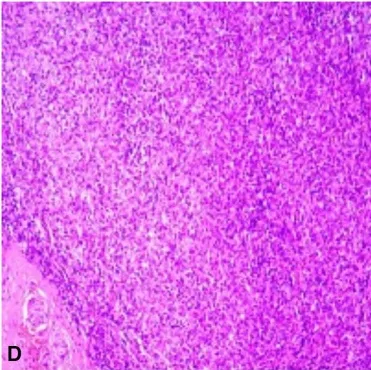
Pathological picture of examined cancer metastatic lymph nodes (group 7 1/1, group 9 0/1, group 10 0/1).
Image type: pathology (h&e)